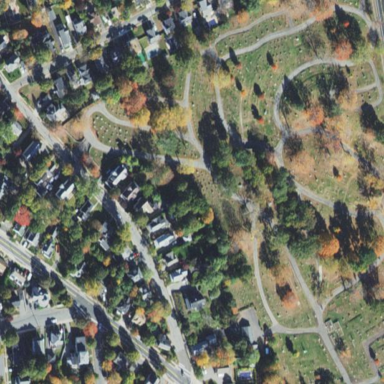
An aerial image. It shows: Historic cemetery area classified under land use. It is grave yard and also holds historic significance.